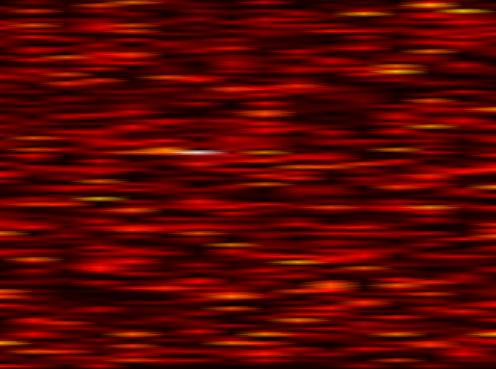
Label: OFDM